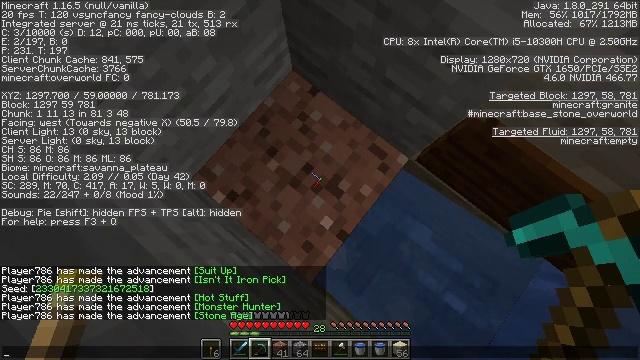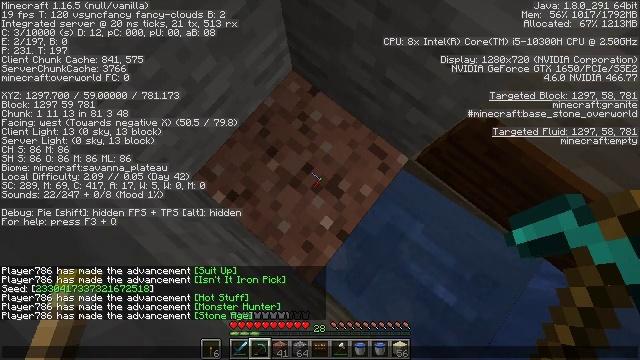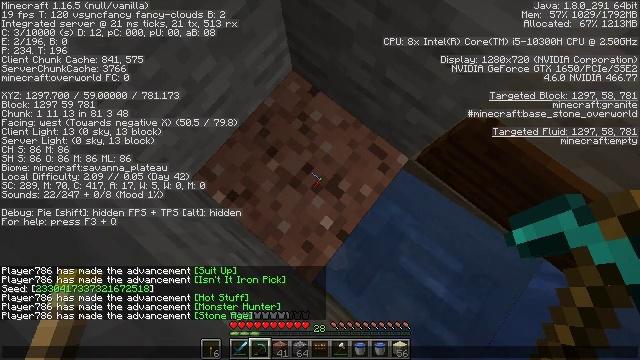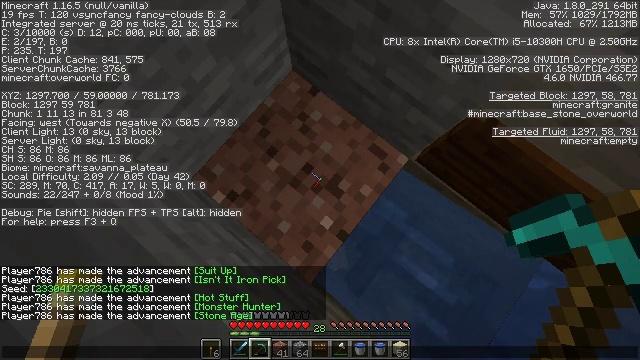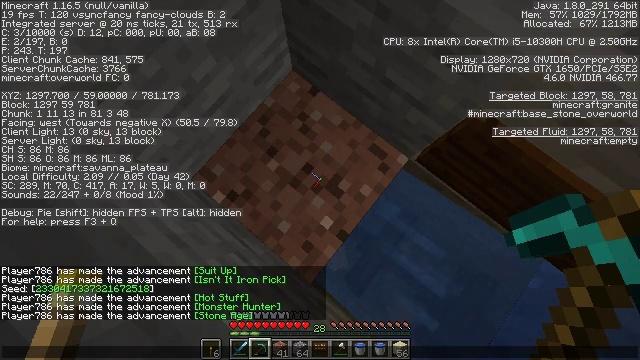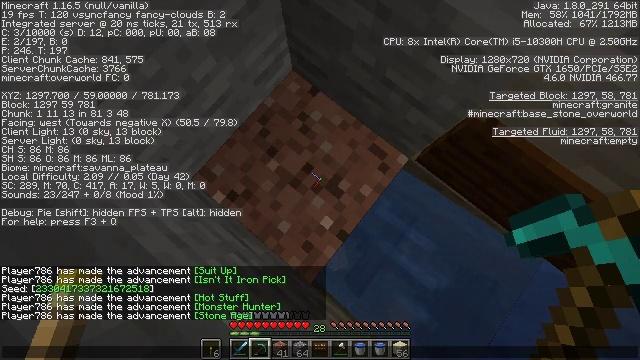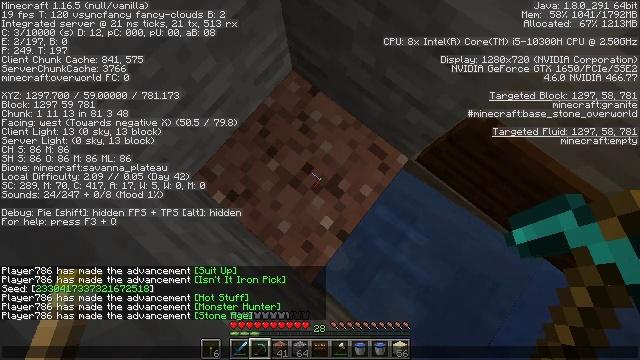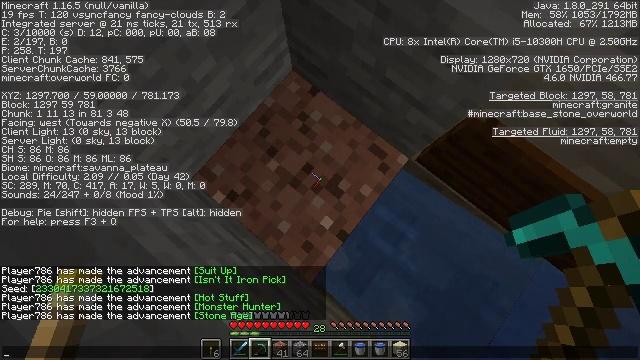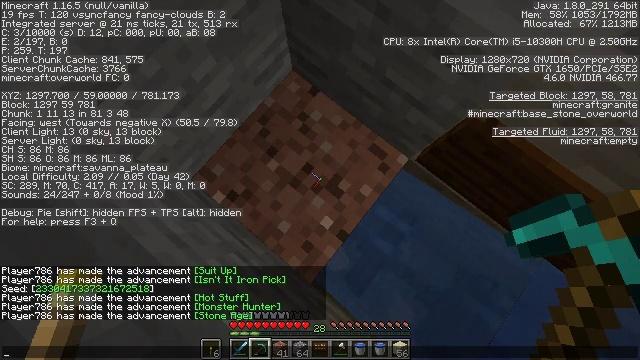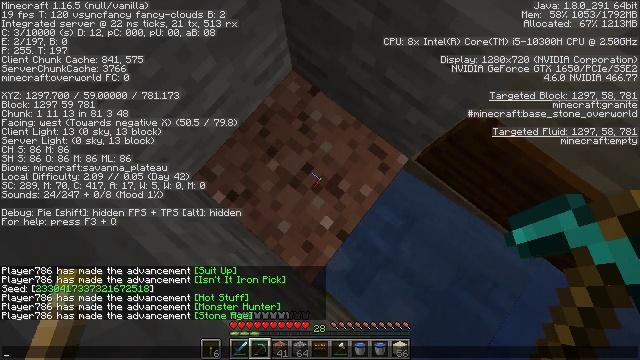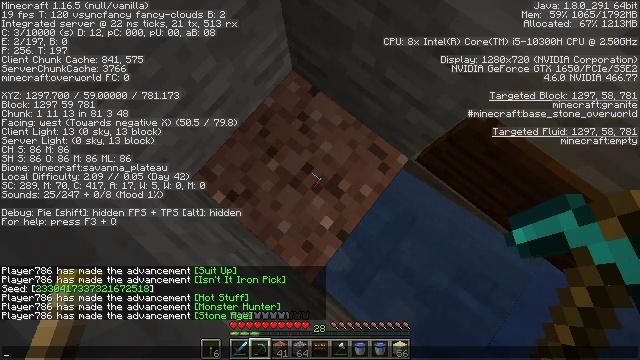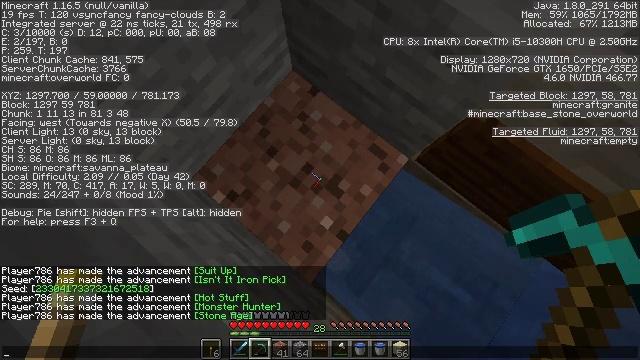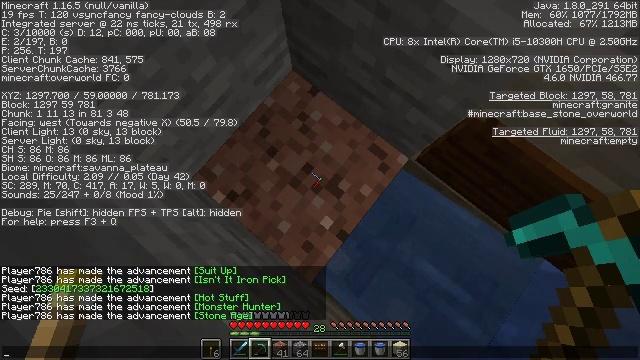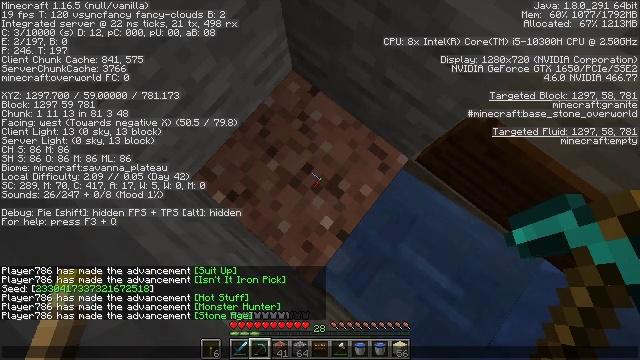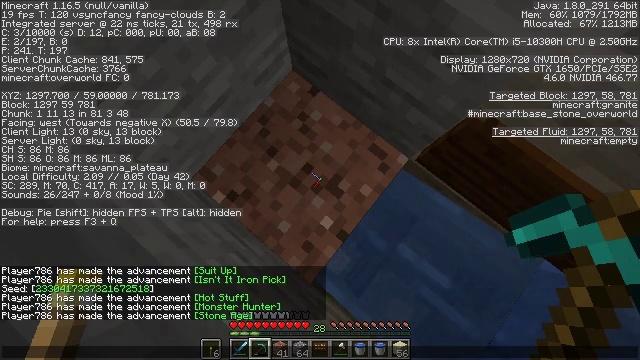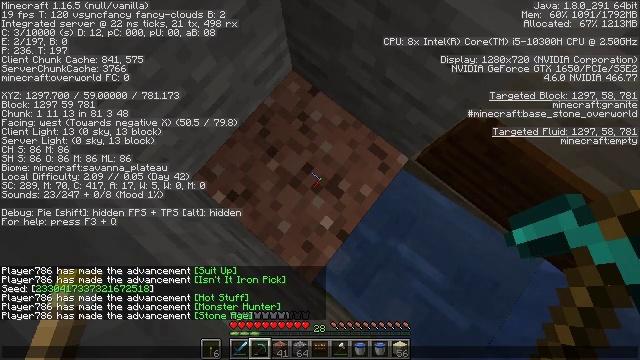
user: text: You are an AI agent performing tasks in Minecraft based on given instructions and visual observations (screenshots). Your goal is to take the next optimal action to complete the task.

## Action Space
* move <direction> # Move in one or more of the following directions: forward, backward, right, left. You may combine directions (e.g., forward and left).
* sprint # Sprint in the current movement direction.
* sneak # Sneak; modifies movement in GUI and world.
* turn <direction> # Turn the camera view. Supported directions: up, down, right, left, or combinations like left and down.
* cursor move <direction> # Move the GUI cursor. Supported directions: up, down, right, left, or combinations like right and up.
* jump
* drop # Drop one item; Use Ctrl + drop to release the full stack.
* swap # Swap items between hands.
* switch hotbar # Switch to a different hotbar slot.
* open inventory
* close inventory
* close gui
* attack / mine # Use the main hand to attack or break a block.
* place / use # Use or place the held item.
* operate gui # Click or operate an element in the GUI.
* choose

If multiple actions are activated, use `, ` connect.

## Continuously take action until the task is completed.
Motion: motion action
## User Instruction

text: Gather the wall torch from the wall.
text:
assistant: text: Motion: no_op
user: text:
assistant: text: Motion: no_op
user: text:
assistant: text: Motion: no_op
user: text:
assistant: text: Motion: no_op
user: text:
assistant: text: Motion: no_op
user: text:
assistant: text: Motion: no_op
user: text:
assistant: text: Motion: no_op
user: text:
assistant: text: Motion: no_op
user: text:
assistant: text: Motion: no_op
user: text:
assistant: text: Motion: no_op
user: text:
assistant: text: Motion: no_op
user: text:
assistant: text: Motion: no_op
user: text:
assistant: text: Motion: no_op
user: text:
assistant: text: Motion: no_op
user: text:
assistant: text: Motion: no_op
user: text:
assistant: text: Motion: no_op
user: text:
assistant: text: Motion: no_op
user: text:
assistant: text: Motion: no_op
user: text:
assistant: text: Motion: no_op
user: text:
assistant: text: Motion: no_op
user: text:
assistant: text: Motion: no_op
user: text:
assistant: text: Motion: no_op
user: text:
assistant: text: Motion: no_op
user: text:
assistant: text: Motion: no_op
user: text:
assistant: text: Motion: no_op
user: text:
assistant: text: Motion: no_op
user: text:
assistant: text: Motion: no_op
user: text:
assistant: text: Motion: no_op
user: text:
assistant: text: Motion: no_op
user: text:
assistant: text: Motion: no_op